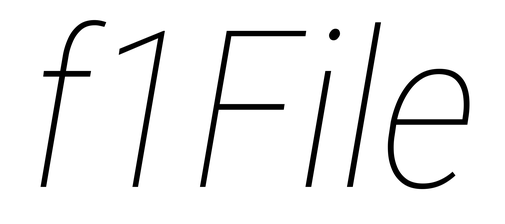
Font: Roboto-Italic_Condensed_Thin_Italic